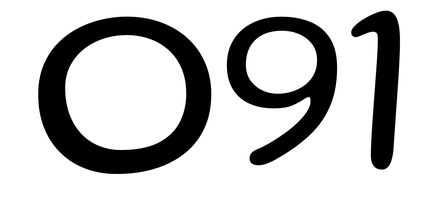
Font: Gluten_Light